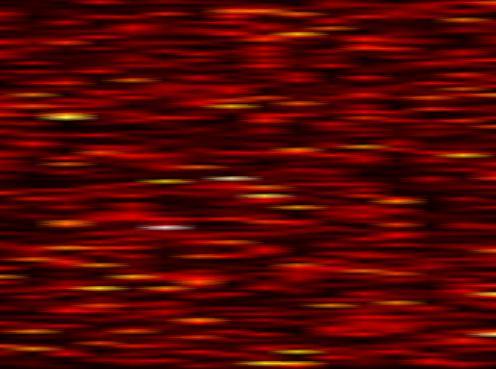
Label: WOLA